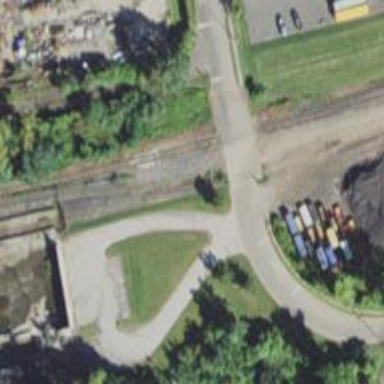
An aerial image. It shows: Level crossing along the railway.